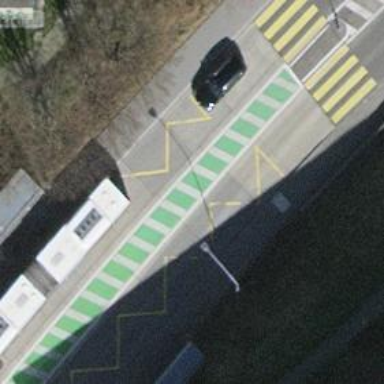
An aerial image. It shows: Public transport stop position.